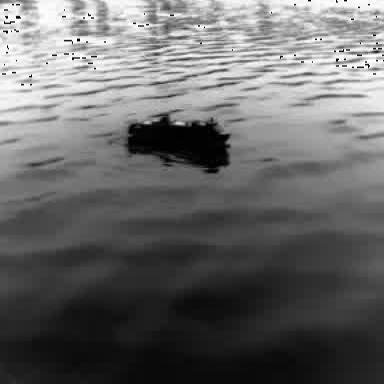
There is a container_ship in the infrared image.